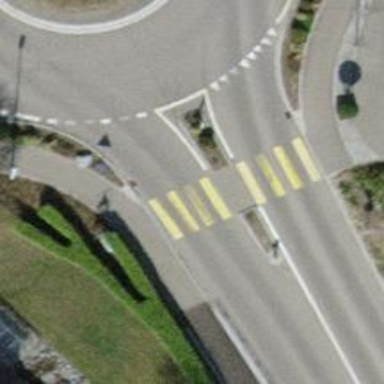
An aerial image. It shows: Kerb barrier.